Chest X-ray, PA view. Patient: 65 years old, sex M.
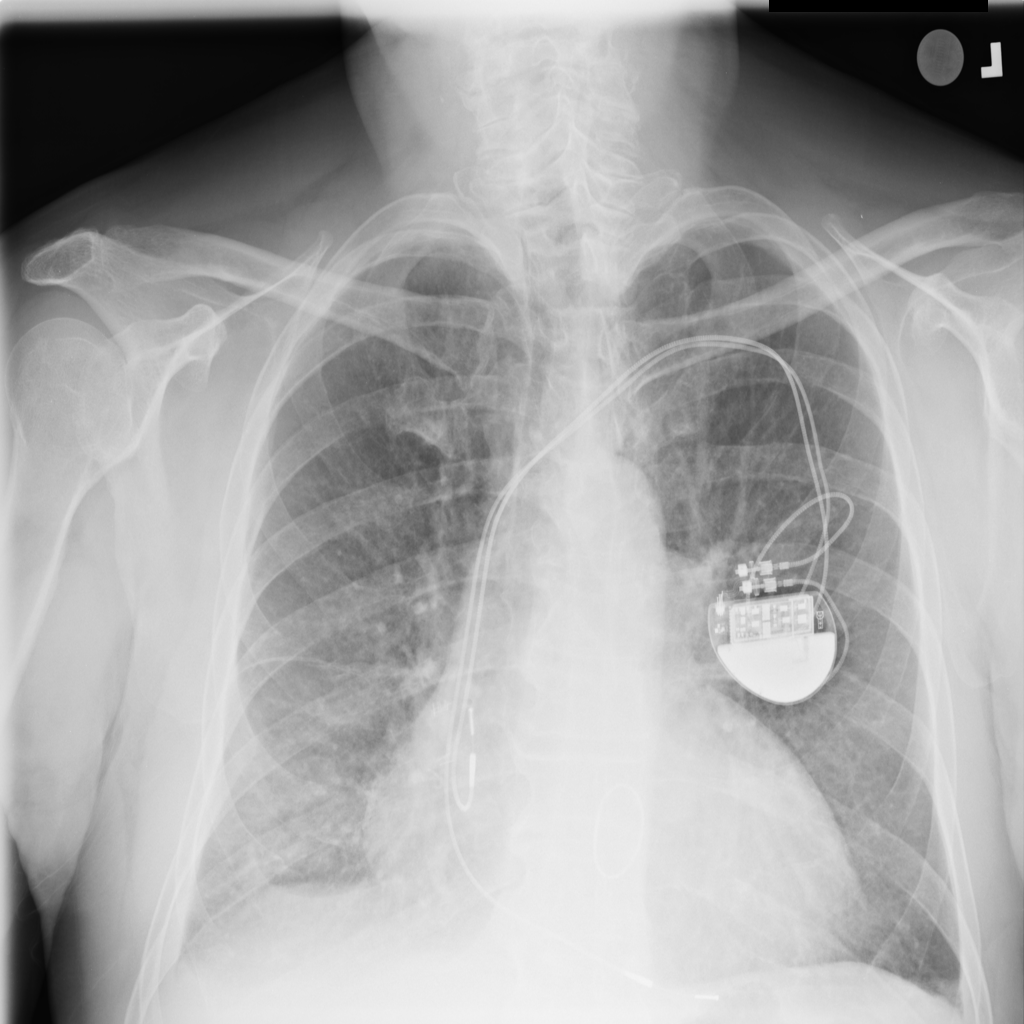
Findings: Pleural_Thickening